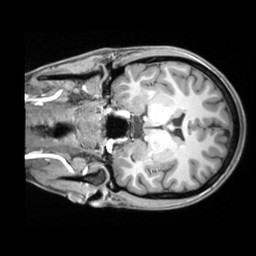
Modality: T1w
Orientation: coronal
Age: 25
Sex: female
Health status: ill
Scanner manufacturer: siemens
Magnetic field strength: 3 T
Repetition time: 2.2 s
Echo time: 0.00218 s